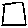
Label: square